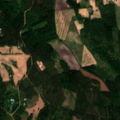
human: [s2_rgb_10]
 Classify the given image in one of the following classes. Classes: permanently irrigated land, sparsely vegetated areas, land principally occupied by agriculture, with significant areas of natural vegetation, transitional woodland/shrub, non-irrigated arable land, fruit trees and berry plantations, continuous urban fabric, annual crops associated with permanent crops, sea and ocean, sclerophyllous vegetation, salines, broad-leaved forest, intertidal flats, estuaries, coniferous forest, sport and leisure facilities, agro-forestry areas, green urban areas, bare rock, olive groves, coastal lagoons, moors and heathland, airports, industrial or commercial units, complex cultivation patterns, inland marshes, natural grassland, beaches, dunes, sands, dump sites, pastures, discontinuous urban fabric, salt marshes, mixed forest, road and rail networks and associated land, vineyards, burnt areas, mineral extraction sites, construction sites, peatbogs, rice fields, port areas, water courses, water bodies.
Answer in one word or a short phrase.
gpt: non-irrigated arable land, land principally occupied by agriculture, with significant areas of natural vegetation, coniferous forest, mixed forest